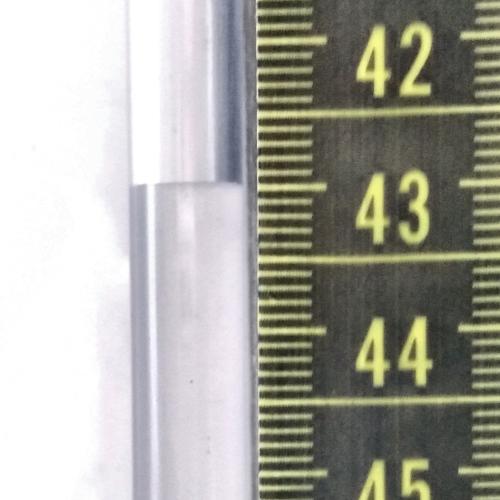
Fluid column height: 43.0 cm